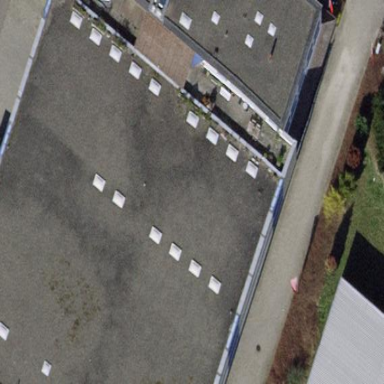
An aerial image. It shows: Commercial building.